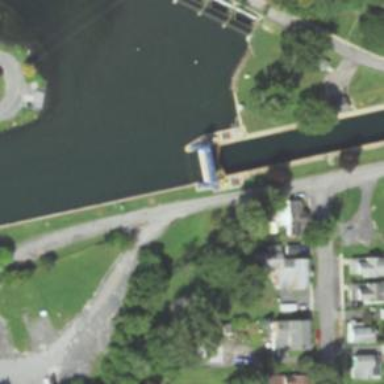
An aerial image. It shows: Lock gate on waterway.